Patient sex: M
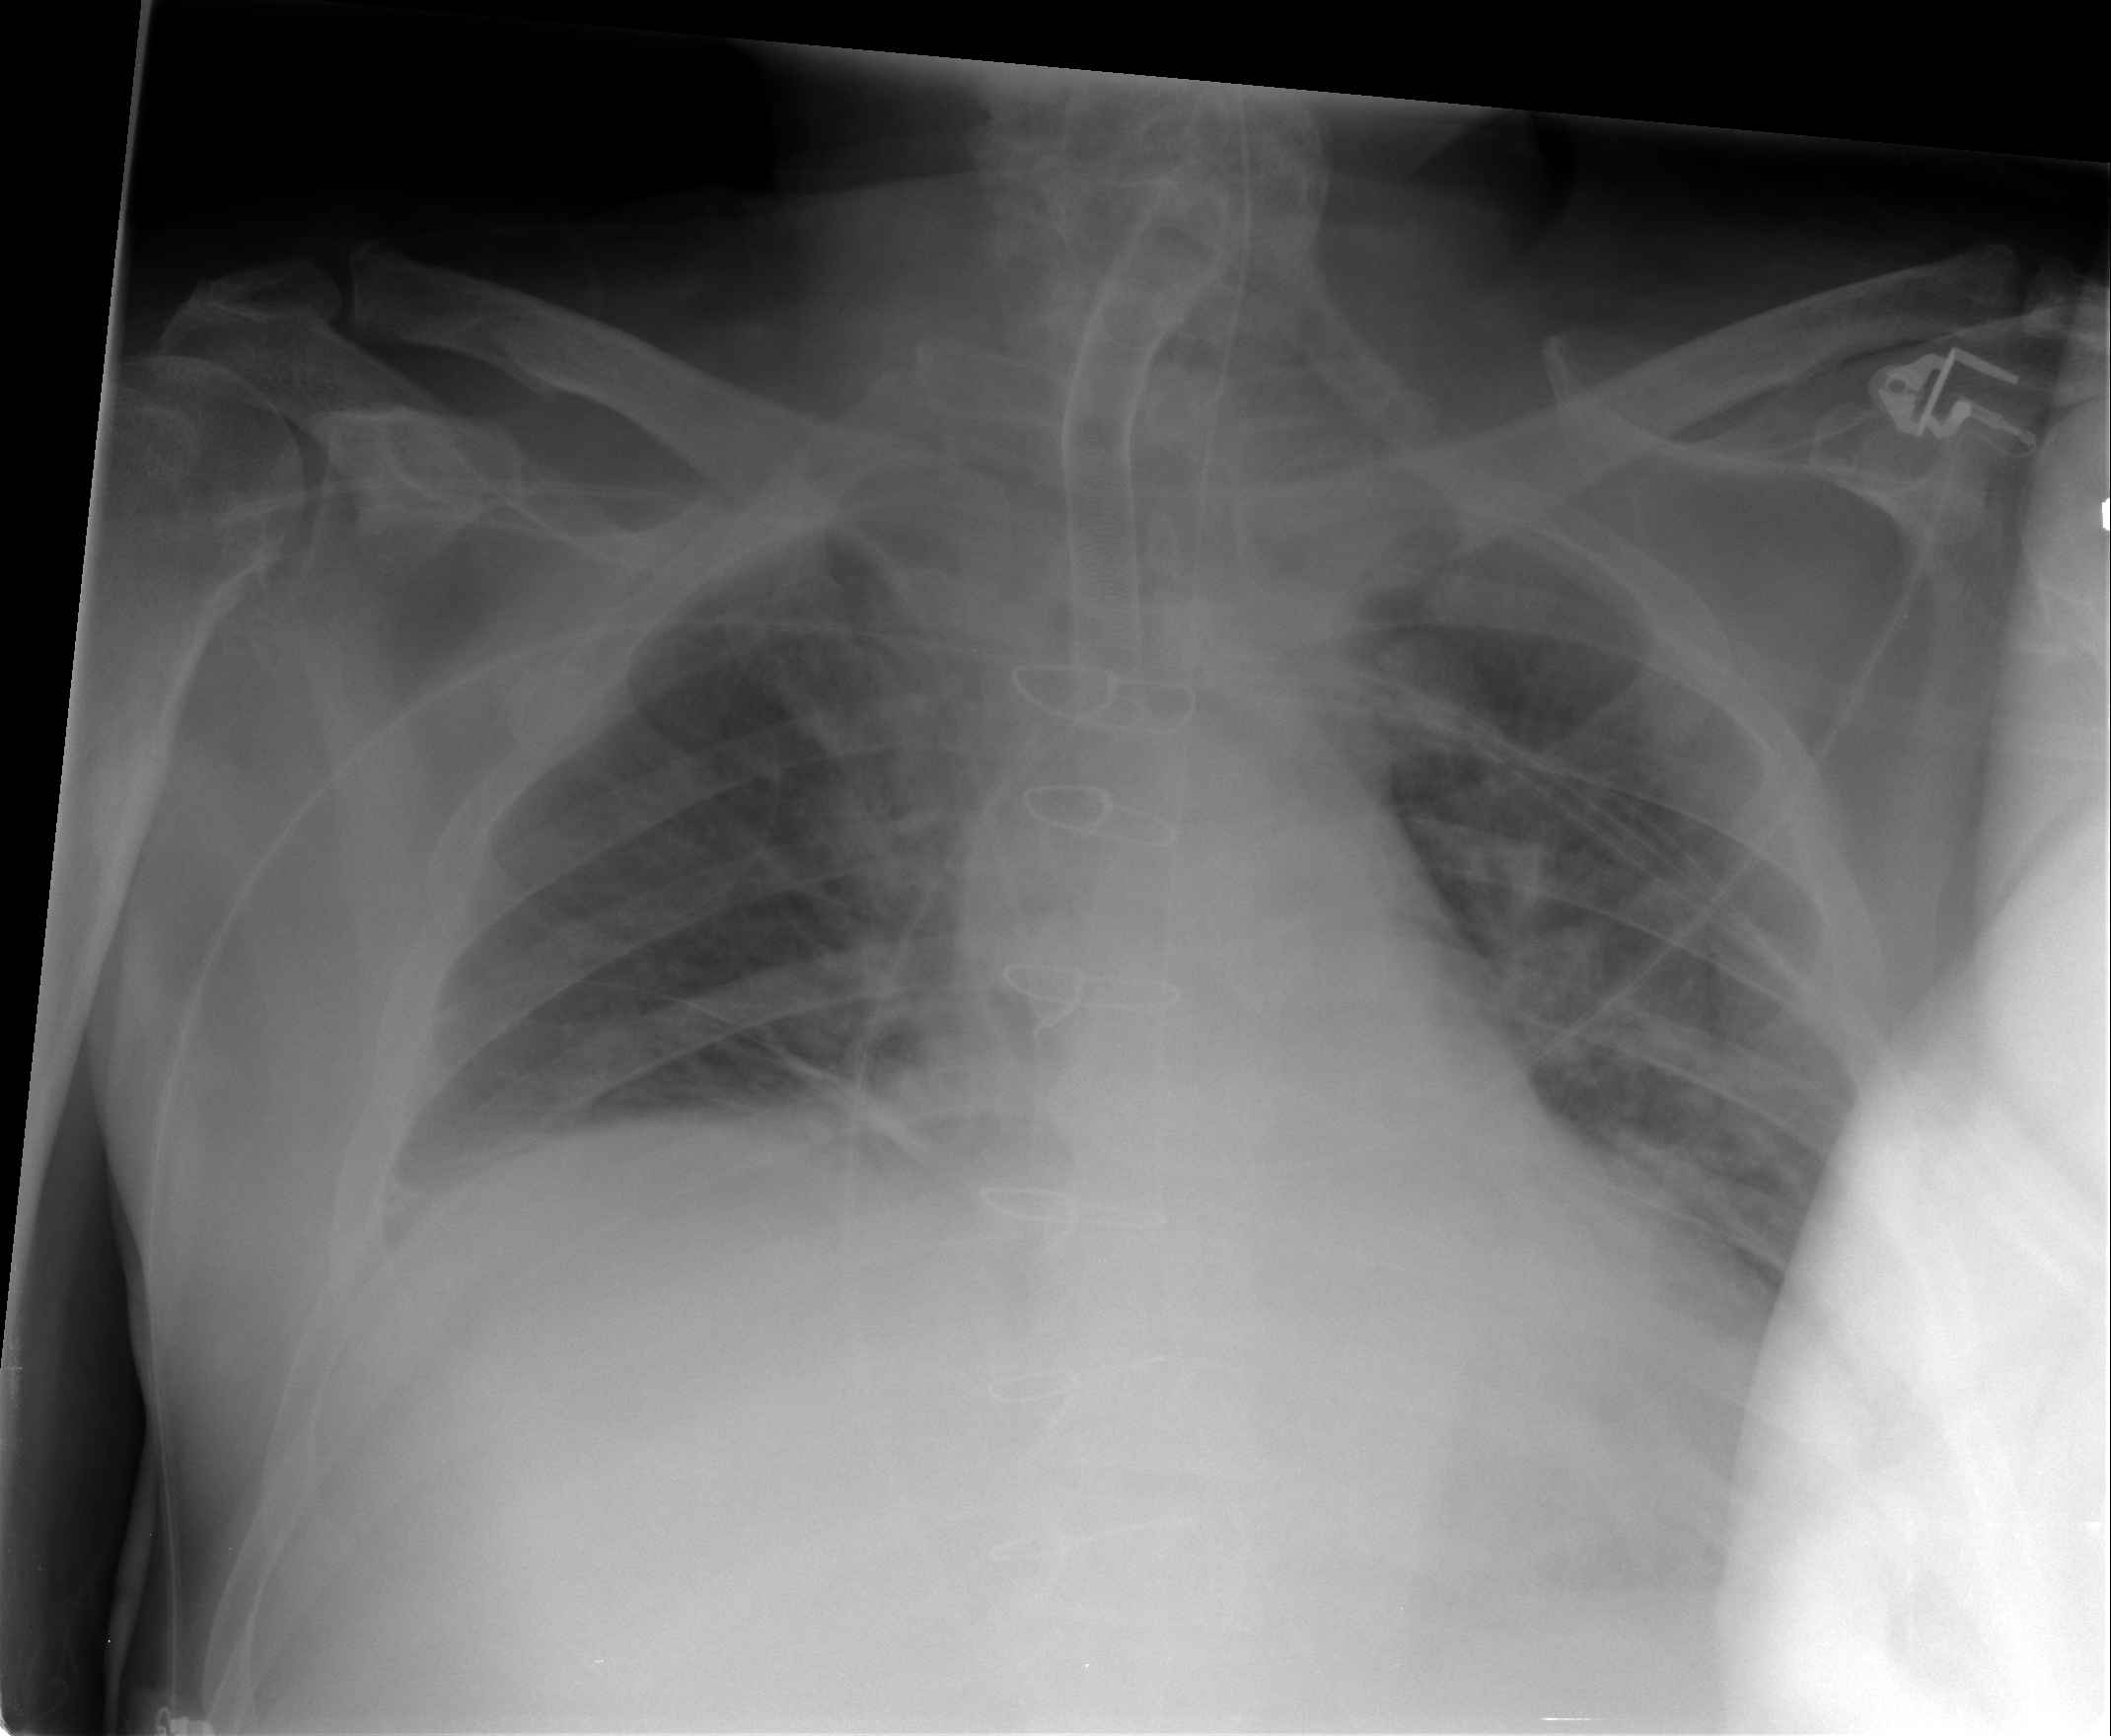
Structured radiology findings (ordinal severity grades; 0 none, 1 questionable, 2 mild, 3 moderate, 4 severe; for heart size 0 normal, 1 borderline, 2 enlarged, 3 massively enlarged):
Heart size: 1
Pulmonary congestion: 1
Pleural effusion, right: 0
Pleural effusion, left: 0
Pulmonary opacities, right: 1
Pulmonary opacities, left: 1
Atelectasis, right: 2
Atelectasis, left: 2